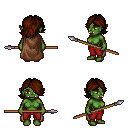
a pixel art fantasy rpg character, female body template, orc, green skin, brown cape, red pants, brown swoop hairstyle, spear, four views (front, back, left, right), 2x2 character sprite sheet, small pixel art, hard edges, no anti-aliasing